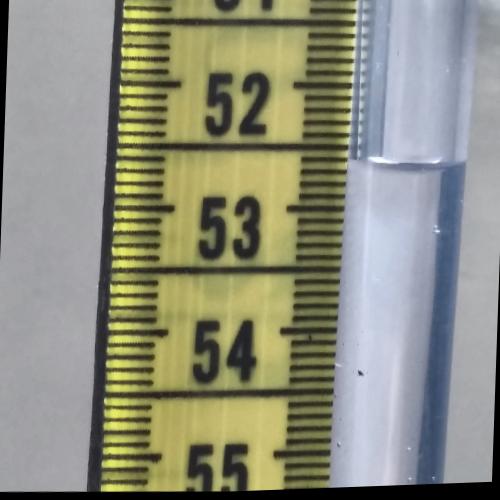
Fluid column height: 52.6 cm